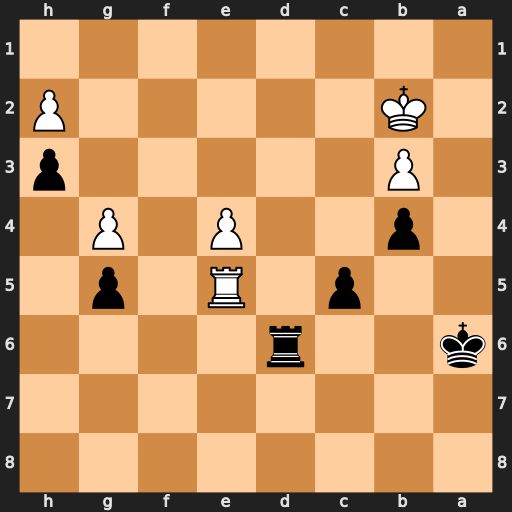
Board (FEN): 8/8/k2r4/2p1R1p1/1p2P1P1/1P5p/1K5P/8
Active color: b
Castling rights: -
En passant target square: -
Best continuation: Rd2+ Kc1 Rxh2